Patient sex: F
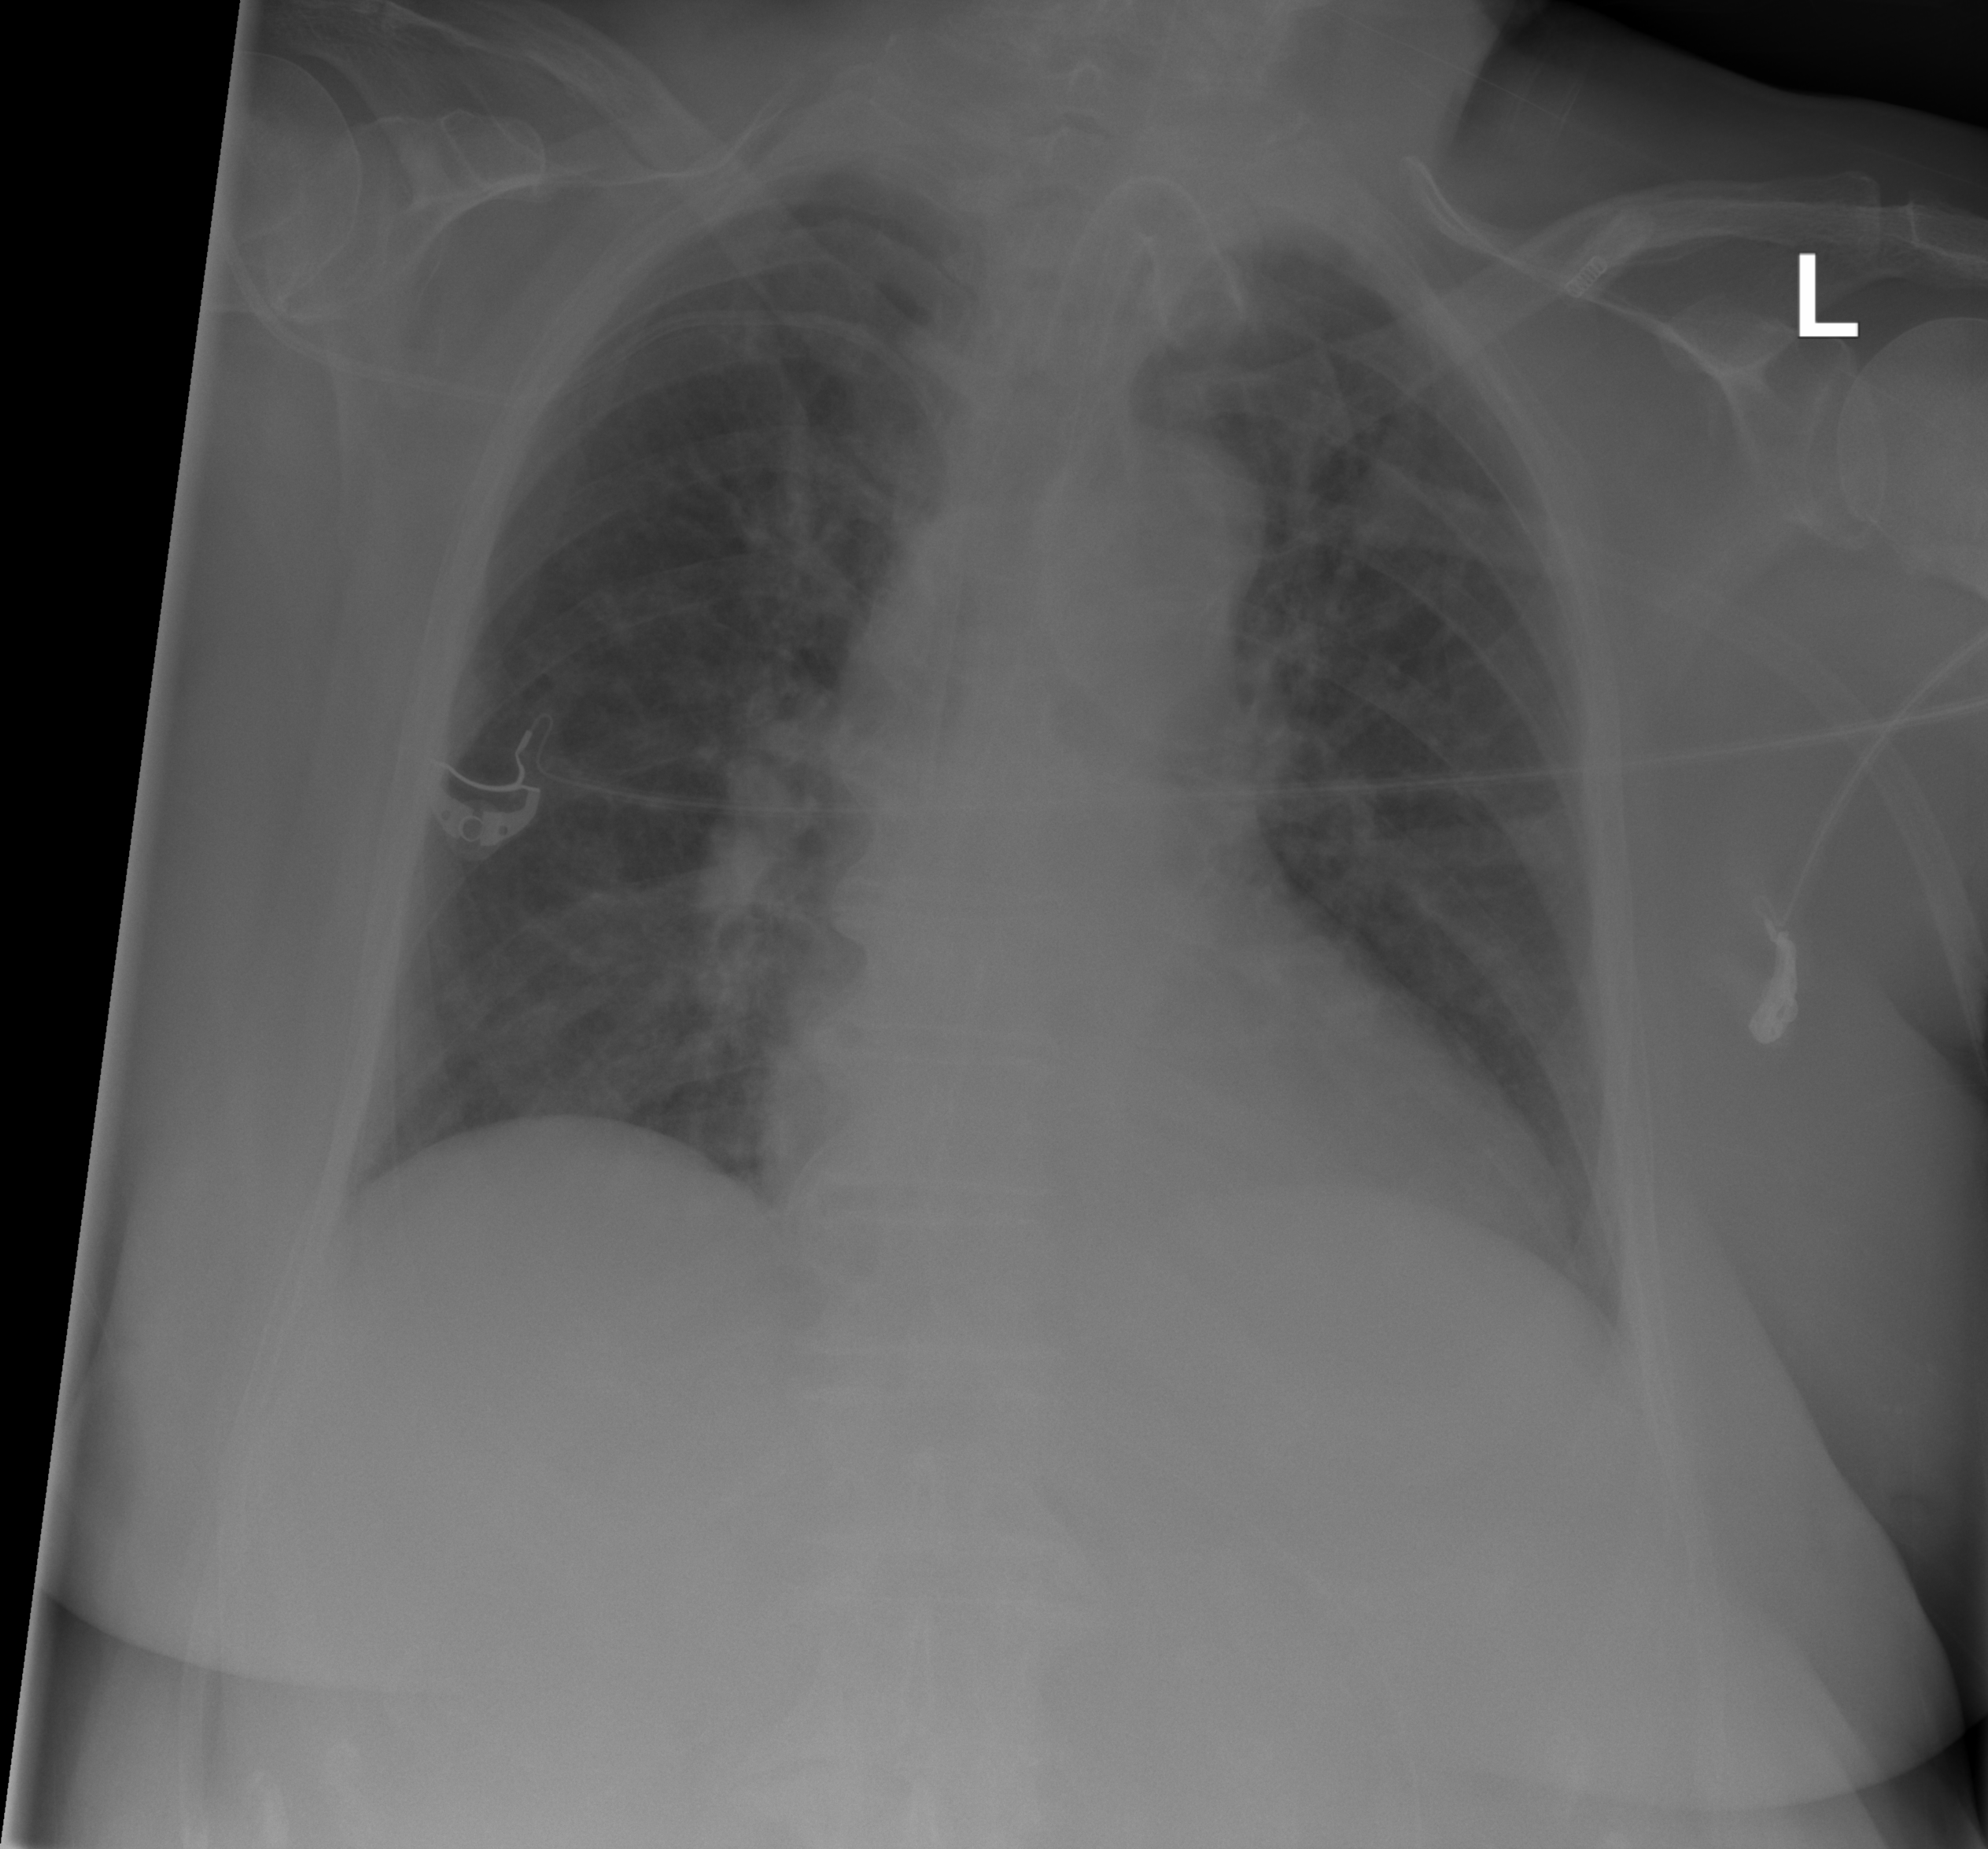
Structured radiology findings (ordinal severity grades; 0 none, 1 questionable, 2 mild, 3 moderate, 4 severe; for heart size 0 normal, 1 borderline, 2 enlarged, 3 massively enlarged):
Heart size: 2
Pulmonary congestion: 2
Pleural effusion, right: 0
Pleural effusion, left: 0
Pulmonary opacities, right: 2
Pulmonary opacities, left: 0
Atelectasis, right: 2
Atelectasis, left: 0